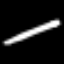
Label: pencil